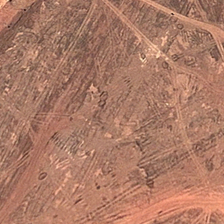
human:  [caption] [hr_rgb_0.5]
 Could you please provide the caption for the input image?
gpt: it is a piece of khaki irregular bareland .

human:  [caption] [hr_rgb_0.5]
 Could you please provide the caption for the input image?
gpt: it is a piece of khaki irregular bareland .

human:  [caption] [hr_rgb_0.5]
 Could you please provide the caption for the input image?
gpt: it is a piece of khaki irregular bareland .

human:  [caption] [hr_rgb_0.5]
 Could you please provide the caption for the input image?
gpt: it is a piece of khaki irregular bareland .

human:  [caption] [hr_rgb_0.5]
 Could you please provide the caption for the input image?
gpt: it is a piece of khaki irregular bareland .